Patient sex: M
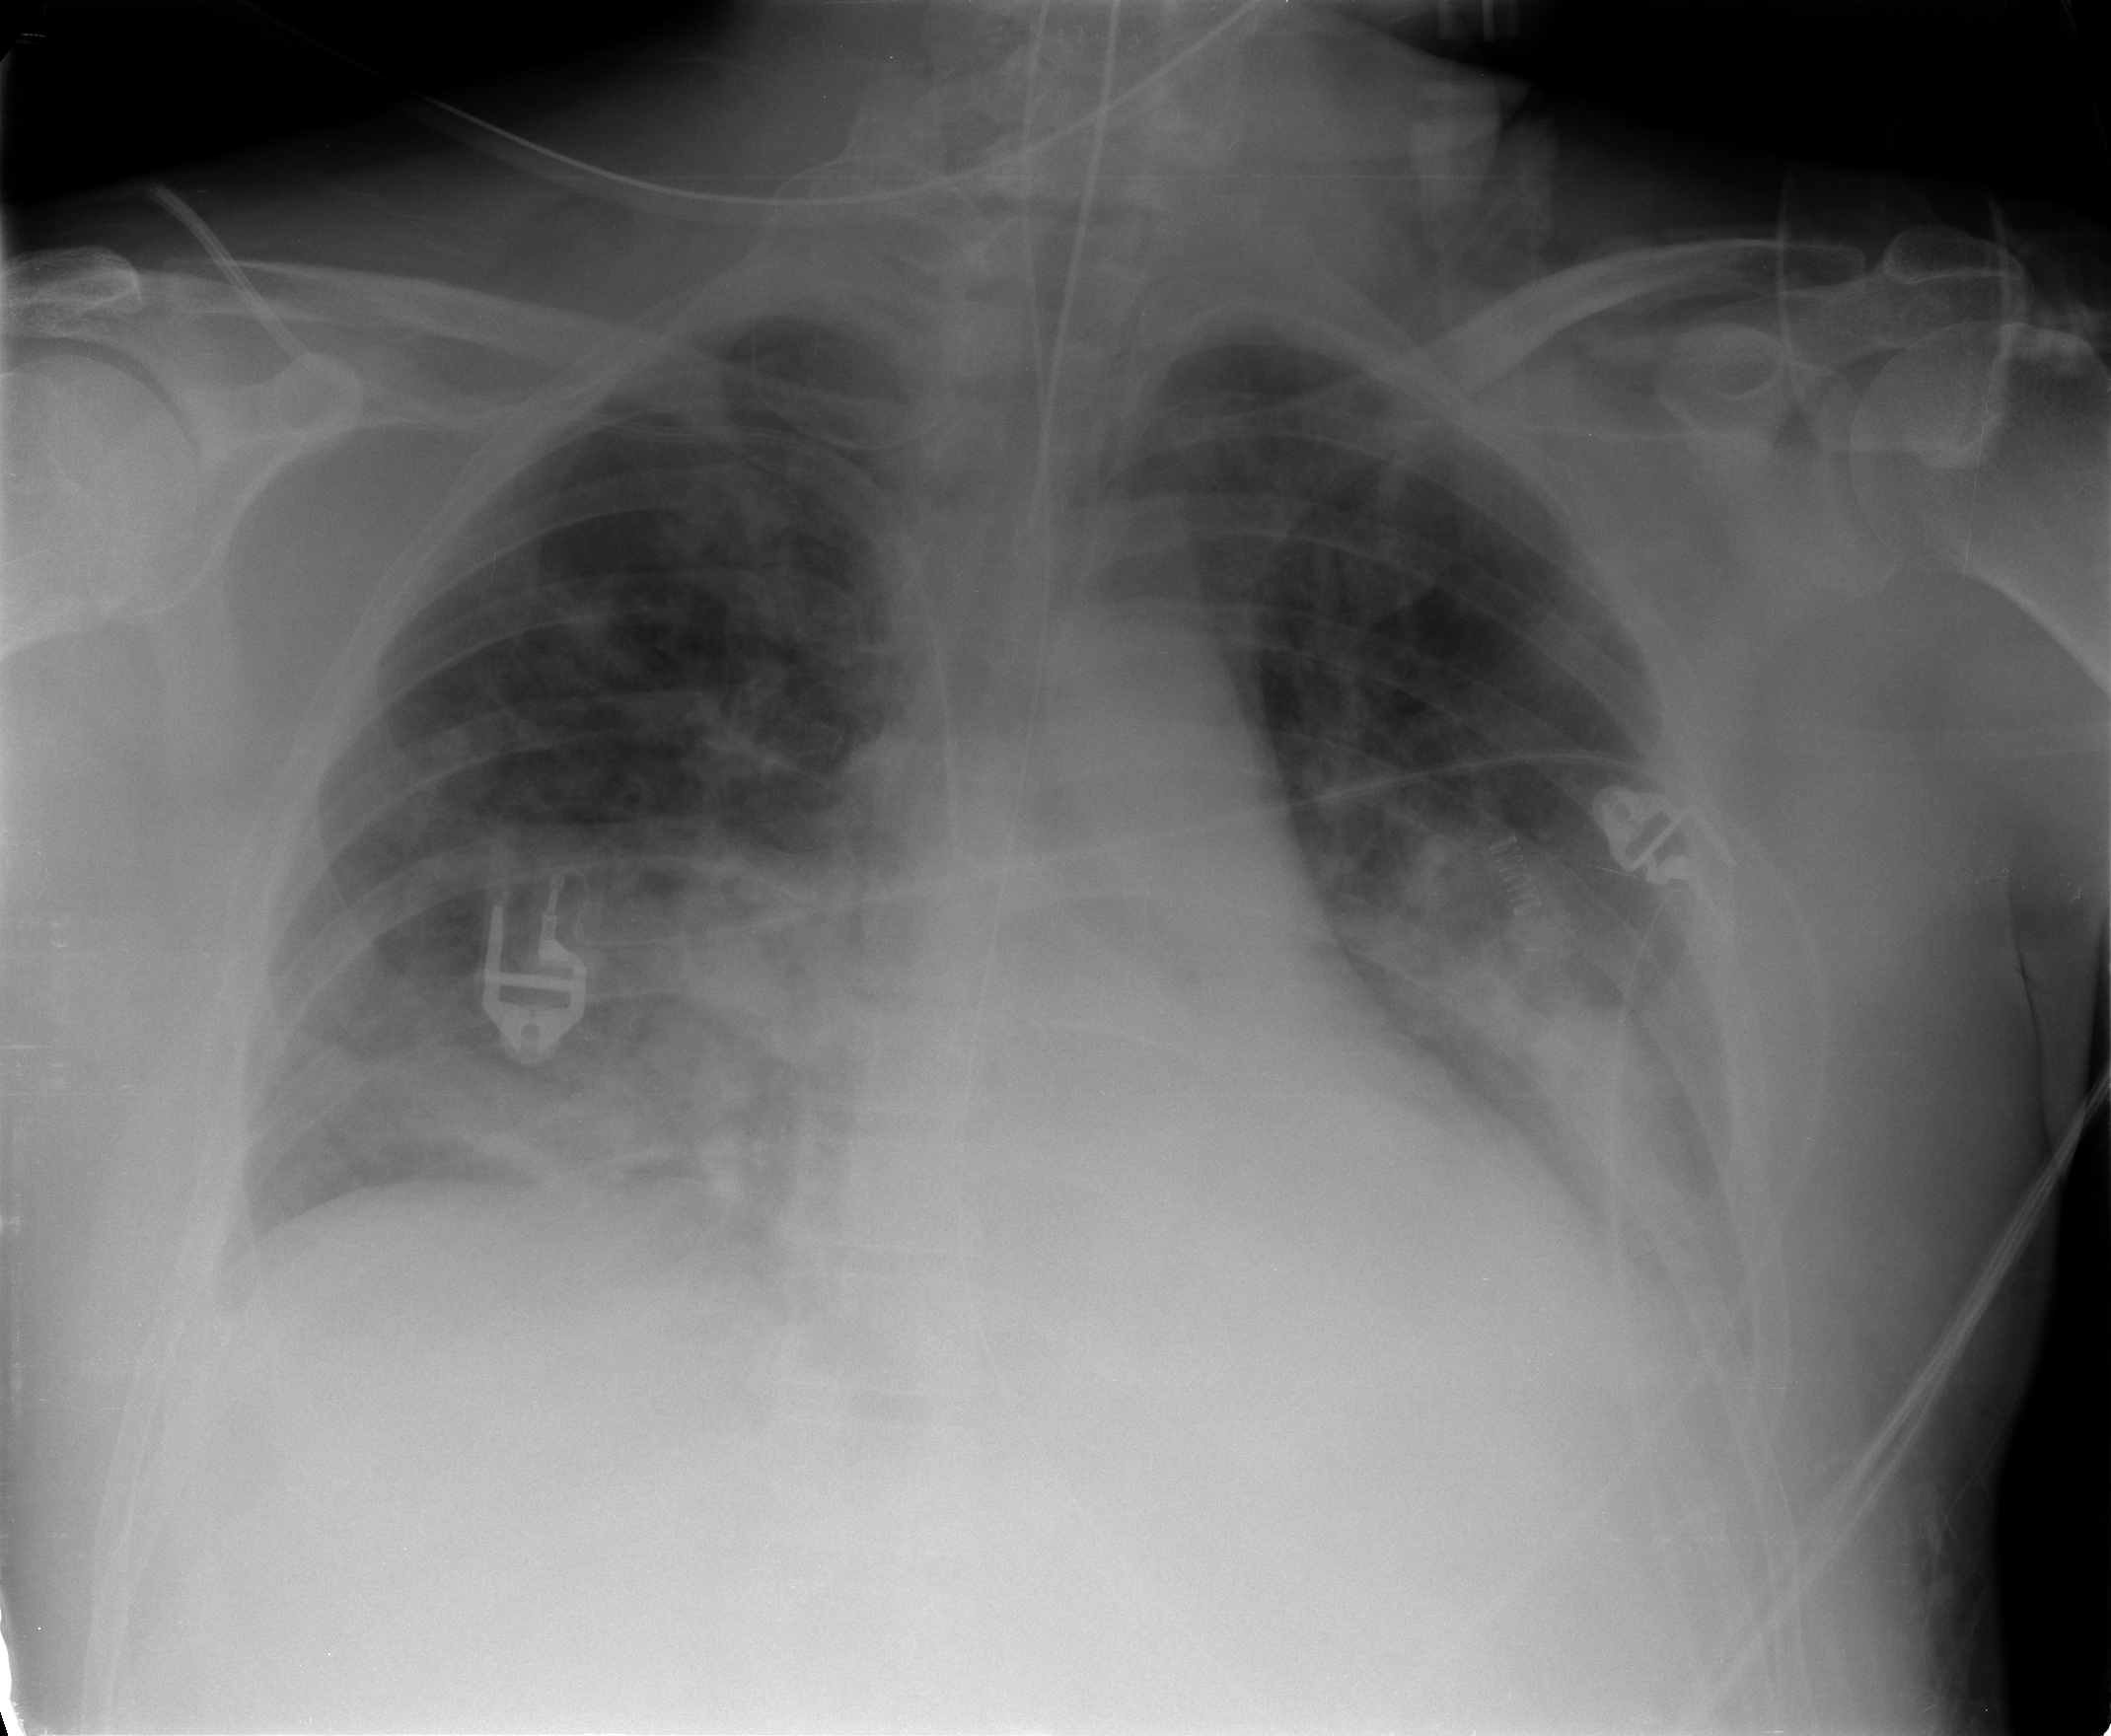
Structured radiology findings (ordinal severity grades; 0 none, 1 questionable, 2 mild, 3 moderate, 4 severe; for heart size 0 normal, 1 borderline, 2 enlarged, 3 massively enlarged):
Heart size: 2
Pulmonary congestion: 2
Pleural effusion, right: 0
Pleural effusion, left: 1
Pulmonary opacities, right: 3
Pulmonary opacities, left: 3
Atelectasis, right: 3
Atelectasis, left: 3